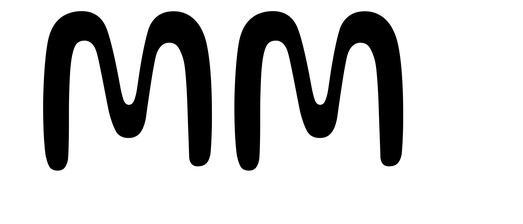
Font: Gluten_Light